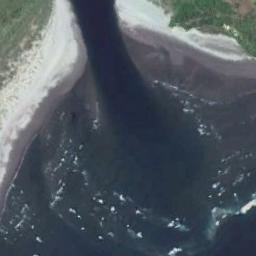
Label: beach